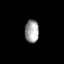
Tissue: skin
Cell type: Others
Senescence score: 0.7644
Nuclear area (px): 319
Mean DAPI intensity: 158.009